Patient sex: M
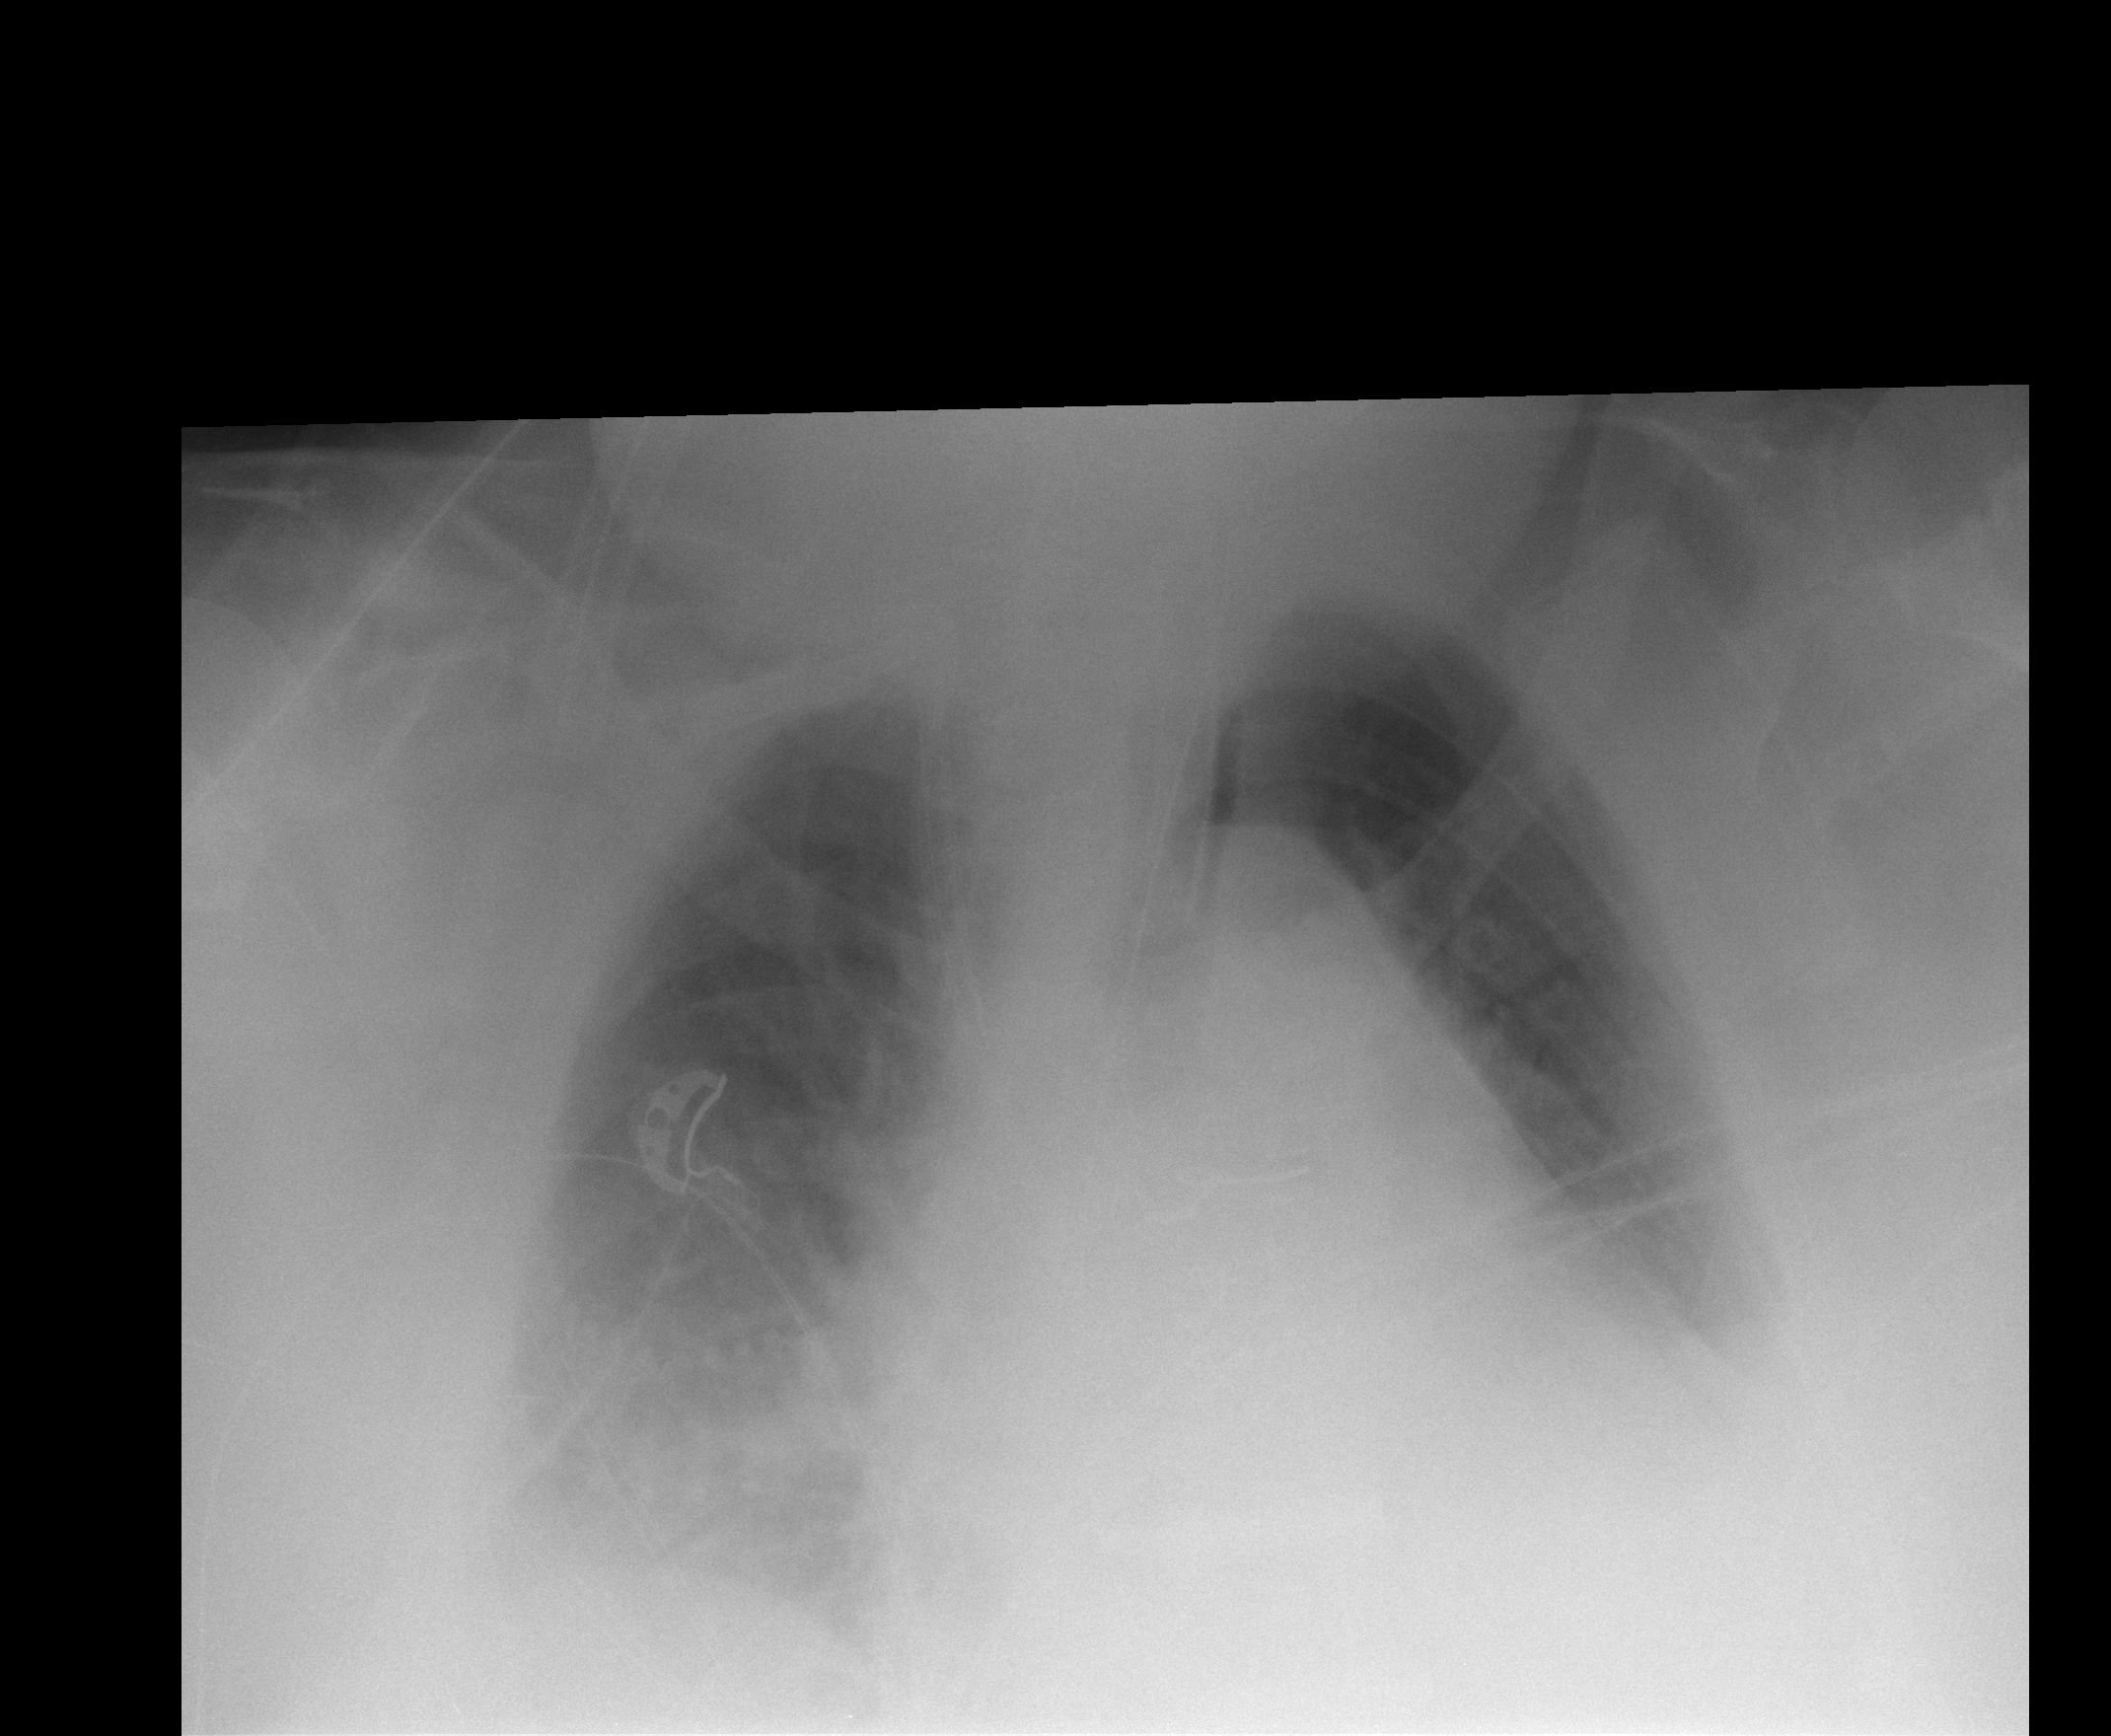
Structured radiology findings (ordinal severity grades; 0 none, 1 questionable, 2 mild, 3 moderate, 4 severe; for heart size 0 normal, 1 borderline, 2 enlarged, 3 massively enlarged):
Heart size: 0
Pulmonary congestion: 1
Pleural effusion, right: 2
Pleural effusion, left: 1
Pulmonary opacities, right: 0
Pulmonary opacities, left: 0
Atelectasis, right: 1
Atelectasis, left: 1